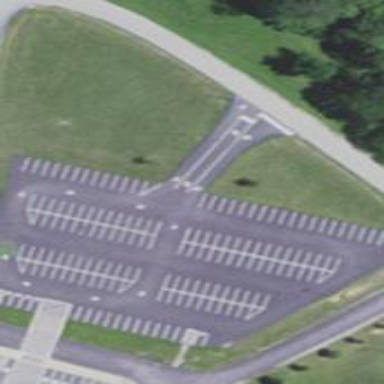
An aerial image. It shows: Parking area.